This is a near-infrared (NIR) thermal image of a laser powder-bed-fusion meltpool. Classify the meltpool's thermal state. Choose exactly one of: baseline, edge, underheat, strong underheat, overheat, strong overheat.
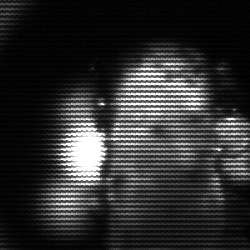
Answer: strong underheat